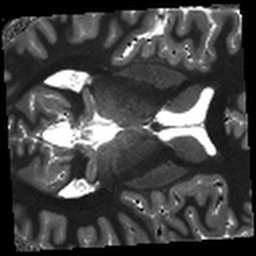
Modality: T1map
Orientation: axial
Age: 27
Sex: female